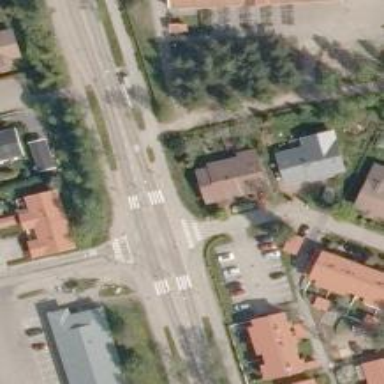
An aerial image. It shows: Uncontrolled road crossing with pedestrian island.